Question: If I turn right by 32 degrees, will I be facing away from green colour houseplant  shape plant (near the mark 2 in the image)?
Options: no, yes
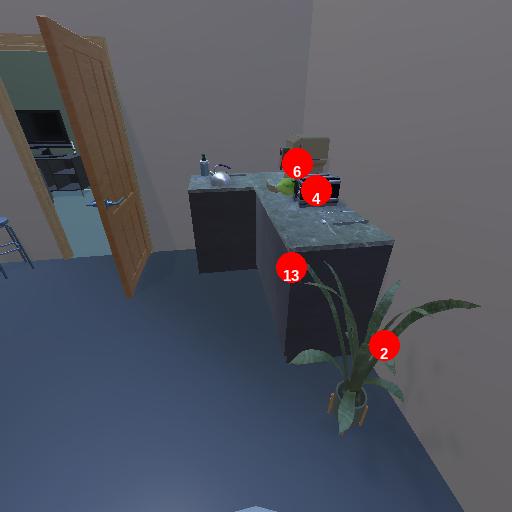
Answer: no